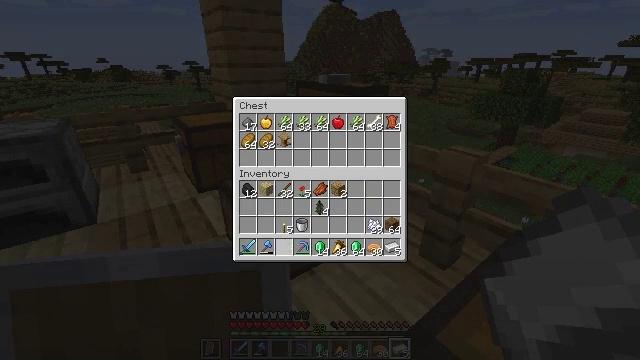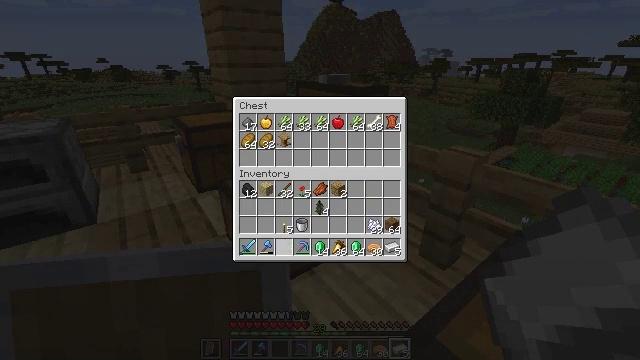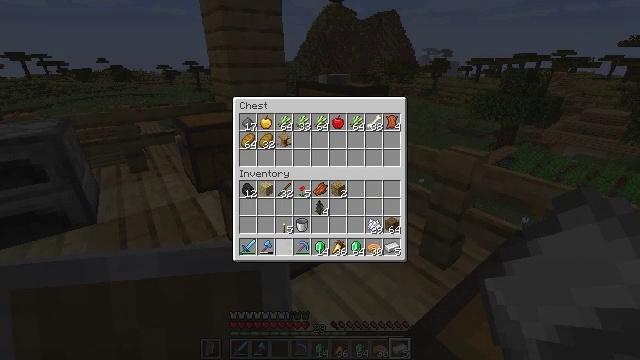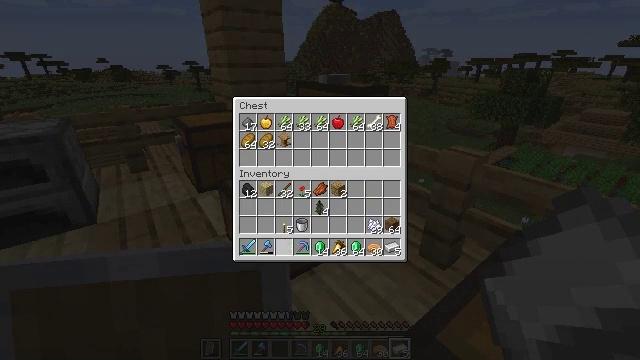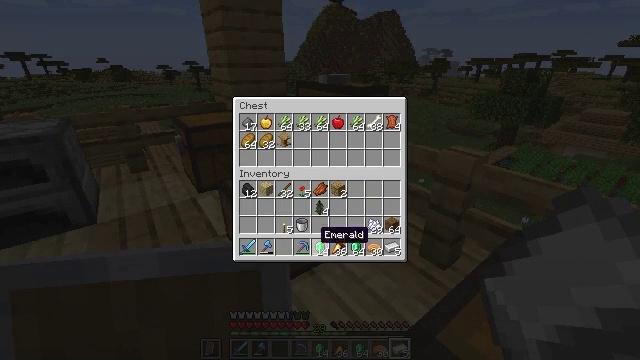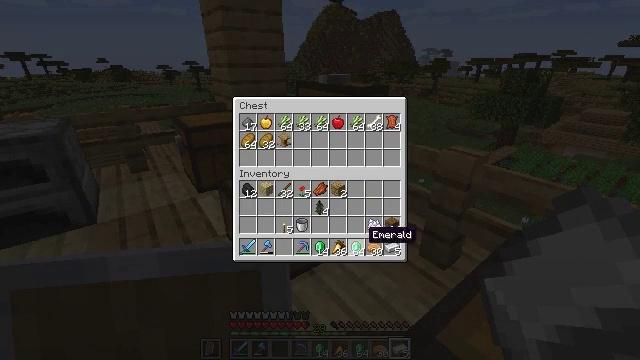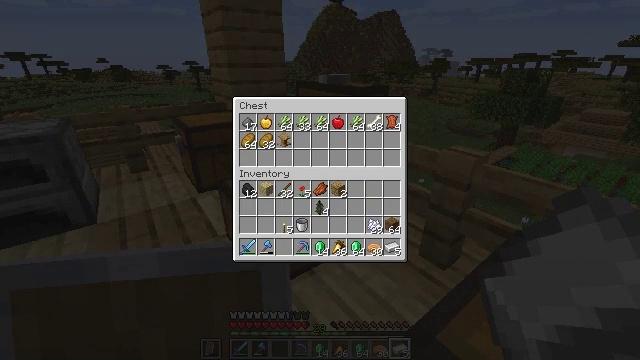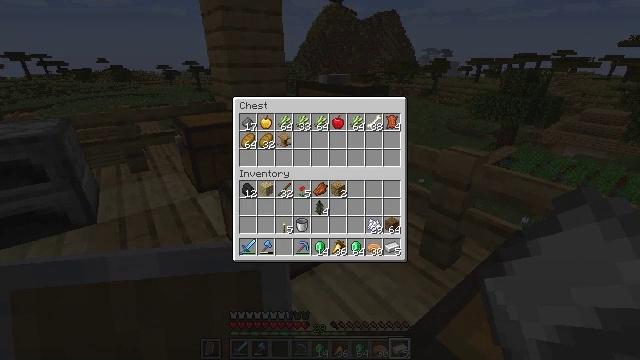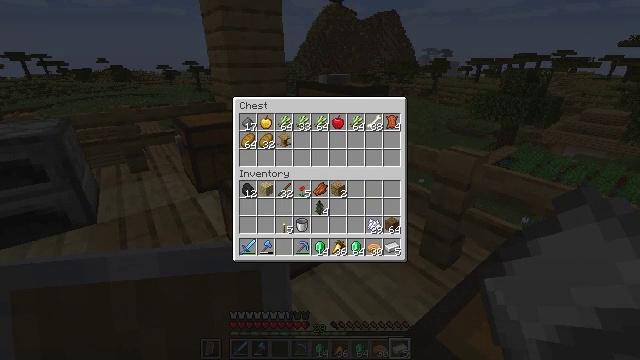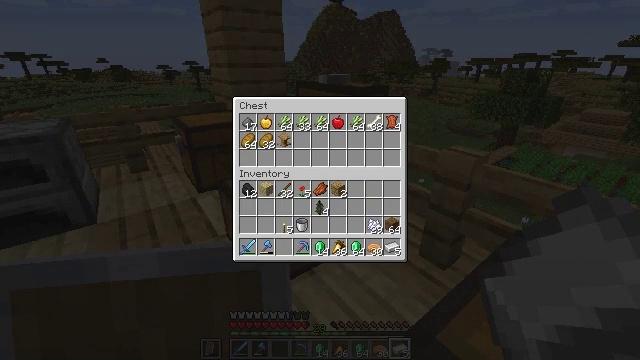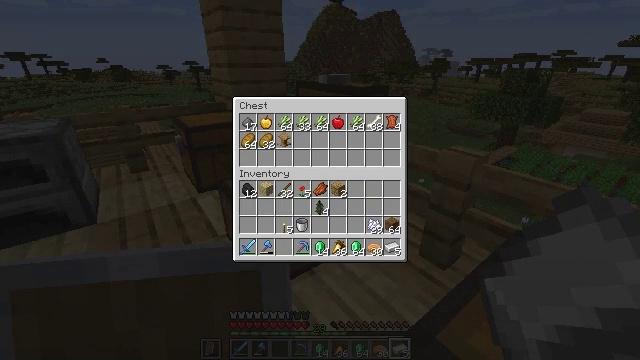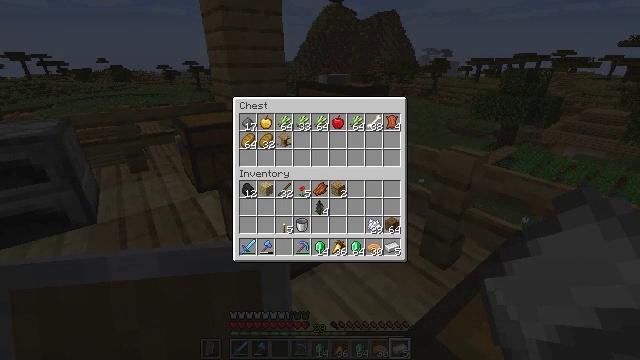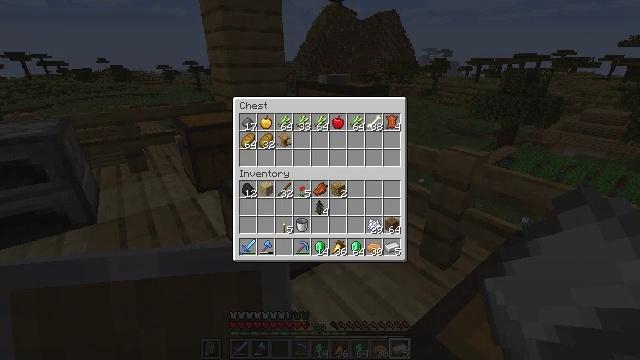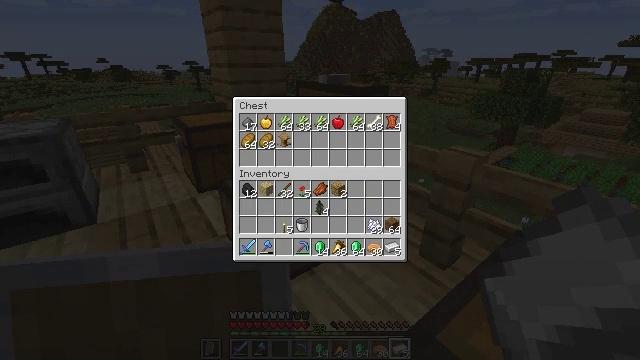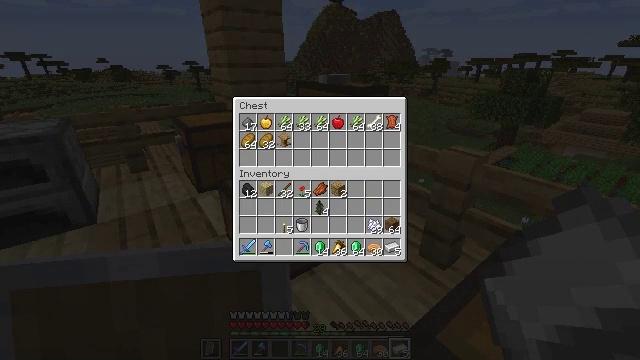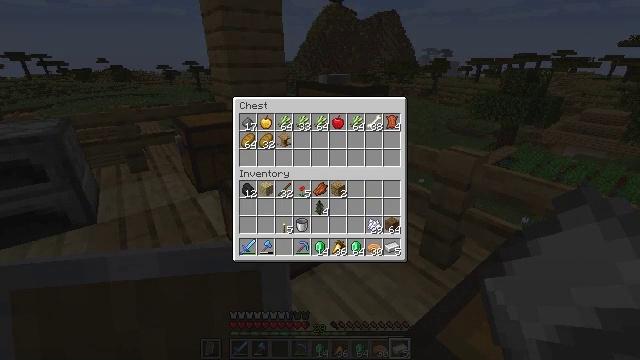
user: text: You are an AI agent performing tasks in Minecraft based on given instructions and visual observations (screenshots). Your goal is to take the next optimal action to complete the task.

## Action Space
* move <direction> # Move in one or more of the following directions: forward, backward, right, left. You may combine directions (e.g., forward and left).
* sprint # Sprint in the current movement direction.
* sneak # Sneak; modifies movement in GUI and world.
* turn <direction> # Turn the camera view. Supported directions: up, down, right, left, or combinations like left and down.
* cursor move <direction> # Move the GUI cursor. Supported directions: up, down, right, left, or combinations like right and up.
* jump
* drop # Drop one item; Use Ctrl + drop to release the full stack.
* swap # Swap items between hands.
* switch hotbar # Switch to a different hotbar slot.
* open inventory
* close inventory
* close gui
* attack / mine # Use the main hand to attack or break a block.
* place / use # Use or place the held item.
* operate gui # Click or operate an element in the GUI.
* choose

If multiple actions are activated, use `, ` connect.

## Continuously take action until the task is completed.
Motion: motion action
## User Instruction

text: Drop birch planks.
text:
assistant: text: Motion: sneak, operate gui
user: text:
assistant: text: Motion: sneak, operate gui
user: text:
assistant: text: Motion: sneak
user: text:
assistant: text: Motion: sneak, cursor move right
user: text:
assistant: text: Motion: sneak, cursor move right
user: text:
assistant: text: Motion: sneak, cursor move right
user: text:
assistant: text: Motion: sneak, cursor move right
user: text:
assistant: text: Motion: sneak
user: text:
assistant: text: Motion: sneak
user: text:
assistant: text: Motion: sneak
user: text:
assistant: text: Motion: sneak
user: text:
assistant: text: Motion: sneak
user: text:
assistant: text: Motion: sneak
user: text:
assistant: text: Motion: sneak, cursor move left
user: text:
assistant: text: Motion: sneak, cursor move left
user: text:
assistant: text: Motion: sneak, cursor move left and up
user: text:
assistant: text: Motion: sneak
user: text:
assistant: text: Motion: sneak
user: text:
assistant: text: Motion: sneak, cursor move left
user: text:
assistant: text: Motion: cursor move left
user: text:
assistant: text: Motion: turn left, close gui
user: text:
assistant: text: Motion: turn left and up, open inventory
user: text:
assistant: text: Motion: move forward
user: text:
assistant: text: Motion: move forward, turn up
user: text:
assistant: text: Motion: move forward, turn up
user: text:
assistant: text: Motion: move forward, turn left and up
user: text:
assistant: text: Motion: move forward, turn left and up
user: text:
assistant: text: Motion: move forward, turn left and up
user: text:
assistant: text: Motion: move forward, turn left and up
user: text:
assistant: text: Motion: move forward, turn left and up